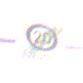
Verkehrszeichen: EndeZone20
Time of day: SunriseSunset
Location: Outdoor (Nature)
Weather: PartlyCloudy
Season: NotSpecified
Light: Natural